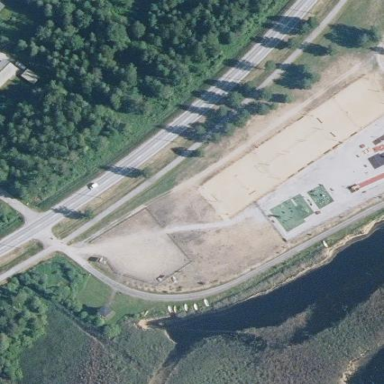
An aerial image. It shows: Sandy pitch for beach volleyball.